Question: I updated my JHipster installation as per this <URL> by running the command
'''
npm update -g generator-jhipster
'''
But to update my application I am not sure where should I run the next command 'yo jhipster'.
I tried running it from the root of existing project, but it asked me to enter the name of the new project.

I tried running it at one level above the root of existing project, then also it asked me the name of the new project. But this time I entered the same name and the jhipster generation process ran. However there was no change in any of the major files like package.json or Gruntfile.js or bower.json
What is the correct way to update a JHipster project, once the JHipster generator is updated?
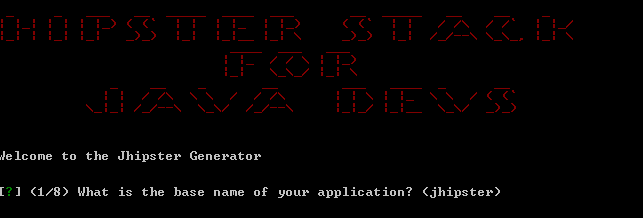
Answer: JHipster developers replied over twitter saying that 'yo jhipster' has to be executed at the project root folder.